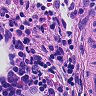
Metastatic tissue present: no